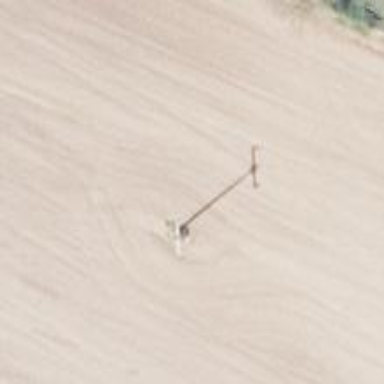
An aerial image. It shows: Power pole.